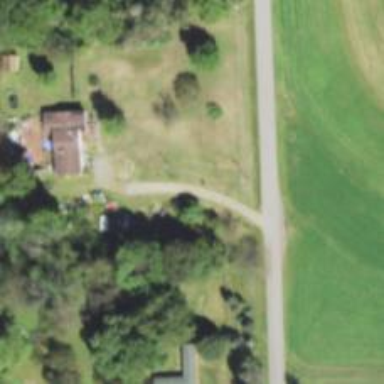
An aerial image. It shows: Driveway.